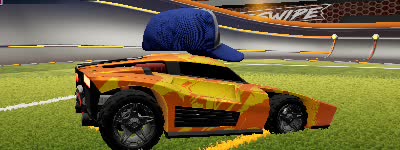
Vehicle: breakout